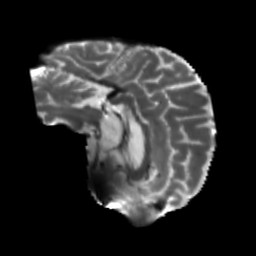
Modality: T2w
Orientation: sagittal
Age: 47
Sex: male
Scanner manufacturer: siemens
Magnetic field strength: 3 T
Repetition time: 5.25 s
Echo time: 0.08 s